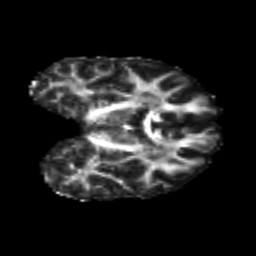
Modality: FA
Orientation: coronal
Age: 24
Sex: male
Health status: healthy
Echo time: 0.074 s